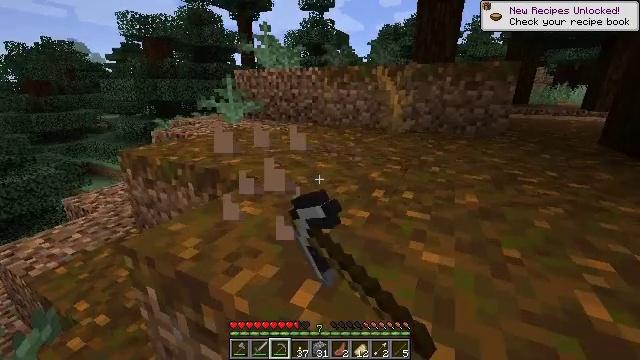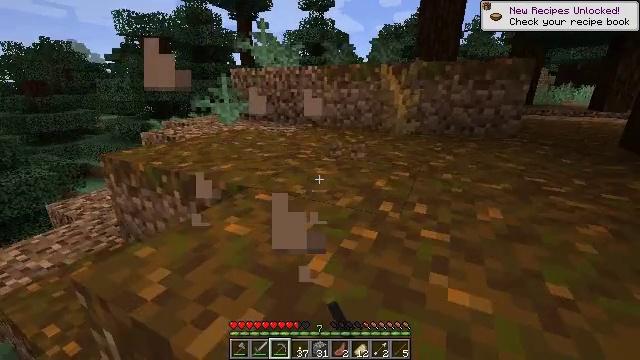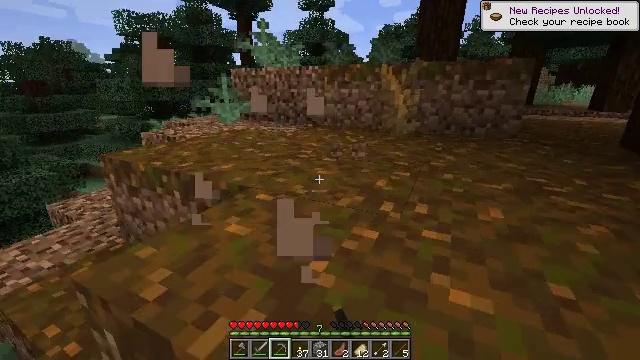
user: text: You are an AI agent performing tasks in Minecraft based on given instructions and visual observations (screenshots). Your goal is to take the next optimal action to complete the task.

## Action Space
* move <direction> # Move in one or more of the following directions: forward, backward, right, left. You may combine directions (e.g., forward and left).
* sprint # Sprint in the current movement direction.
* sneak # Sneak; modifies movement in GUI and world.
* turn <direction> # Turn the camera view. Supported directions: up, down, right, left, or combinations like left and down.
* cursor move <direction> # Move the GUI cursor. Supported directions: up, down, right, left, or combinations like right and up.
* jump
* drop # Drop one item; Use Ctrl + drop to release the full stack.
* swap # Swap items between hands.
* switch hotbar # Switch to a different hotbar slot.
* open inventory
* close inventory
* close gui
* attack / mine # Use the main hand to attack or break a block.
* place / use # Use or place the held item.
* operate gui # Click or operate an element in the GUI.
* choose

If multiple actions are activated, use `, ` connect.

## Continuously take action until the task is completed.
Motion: motion action
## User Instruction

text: Break the brown mushroom from its spot.
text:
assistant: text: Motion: no_op
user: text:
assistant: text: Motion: no_op
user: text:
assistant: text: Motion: no_op